Interaction volume radius: 5 \u00c5
Interaction volume height: 10 \u00c5
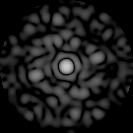
Disorder parameter: 0.8249